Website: lowes
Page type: billing-address
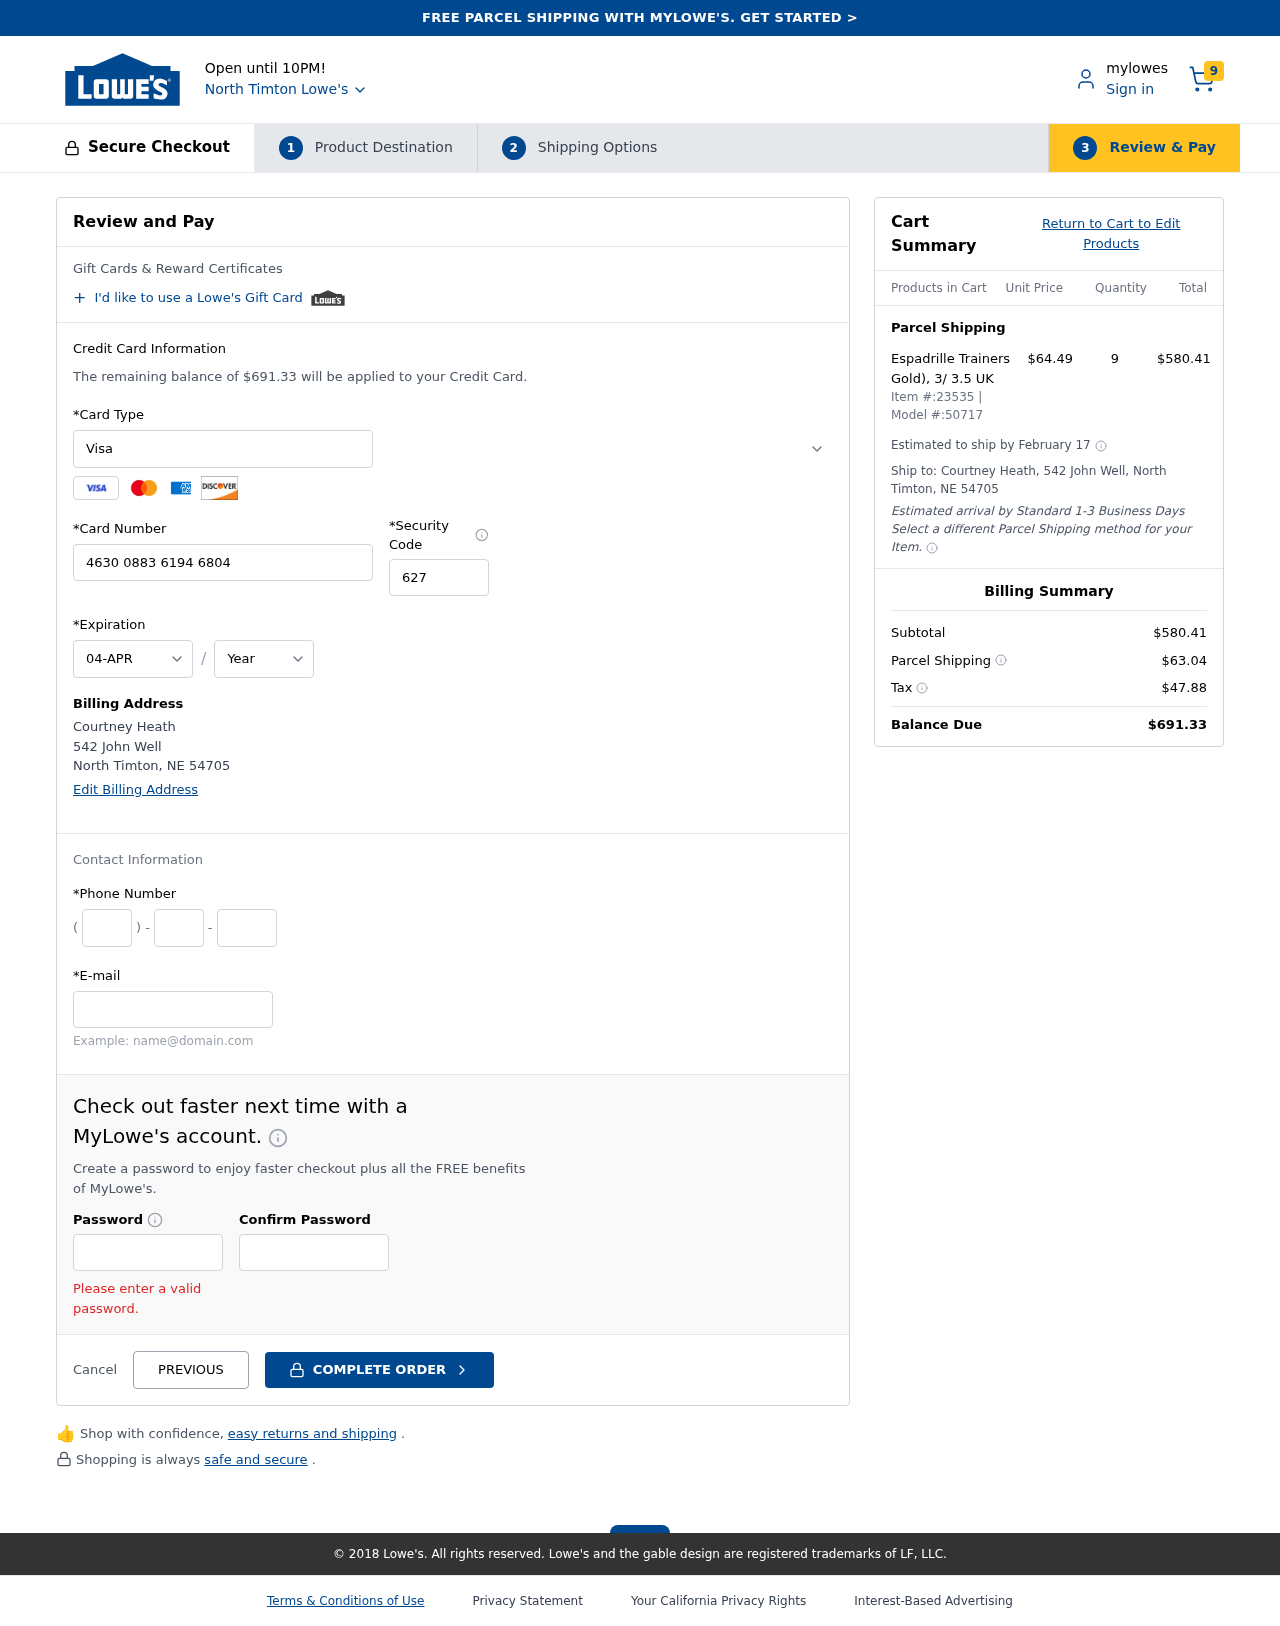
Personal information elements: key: PII_CARD_CVV
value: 627
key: PII_CARD_EXPIRY_MONTH
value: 04
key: PII_CARD_EXPIRY_YEAR
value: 28
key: PII_CARD_NUMBER
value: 4630 0883 6194 6804
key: PII_CARD_TYPE
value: Visa
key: PII_CITY
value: North Timton
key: PII_CITY_STATE_ZIP
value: North Timton, NE 54705
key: PII_EMAIL
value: courtneyheath@yahoo.com
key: PII_FULLNAME
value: Courtney Heath
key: PII_PHONE_AREA
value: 249
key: PII_PHONE_PREFIX
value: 917
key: PII_PHONE_SUFFIX
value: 5470
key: PII_STREET
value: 542 John Well
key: PII_FULLNAME2
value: Courtney Heath
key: PII_PHONE_LINE
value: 5470
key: PII_STATE_ABBR
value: NE
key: PII_POSTCODE
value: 54705
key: PII_POSTCODE_FULL
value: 54705
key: PII_CITY_STATE
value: North Timton, NE
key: PII_PHONE_LINE_NUMERIC
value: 5470
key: PII_PHONE_SUFFIX_NUMERIC
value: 5470
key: PII_POSTCODE_NUMERIC
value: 54705
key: PII_PHONE_LAST4
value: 5470
Product elements: key: PRODUCT1_NAME
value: Espadrille Trainers Gold), 3/ 3.5 UK
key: PRODUCT1_PRICE
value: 64.49
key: PRODUCT1_QUANTITY
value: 9
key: PRODUCT_ITEM_NUMBER
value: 23535
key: PRODUCT_MODEL_NUMBER
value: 50717
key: PRODUCT1_LINE_TOTAL
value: $580.41
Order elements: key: ORDER_NUM_ITEMS
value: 9
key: ORDER_TOTAL
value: $691.33
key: ORDER_SHIPPING_DATE
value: February 17
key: ORDER_SUBTOTAL
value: $580.41
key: ORDER_SHIPPING_COST
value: $63.04
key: ORDER_TAX
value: $47.88